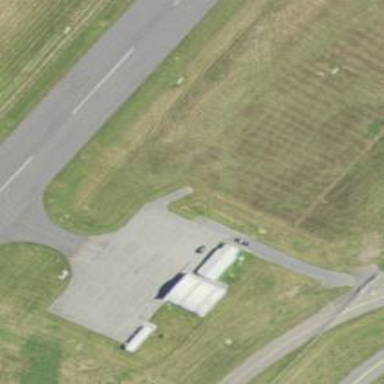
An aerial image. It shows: Apron at the airport.